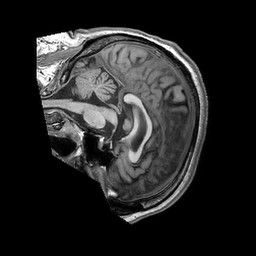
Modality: T1w
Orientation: sagittal
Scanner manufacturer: philips
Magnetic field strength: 3 T
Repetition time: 0.006741 s
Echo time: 0.003085 s